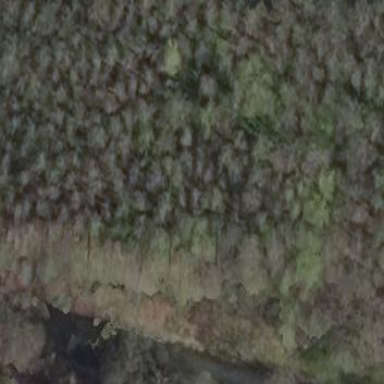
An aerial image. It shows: Forest with broadleaved trees.